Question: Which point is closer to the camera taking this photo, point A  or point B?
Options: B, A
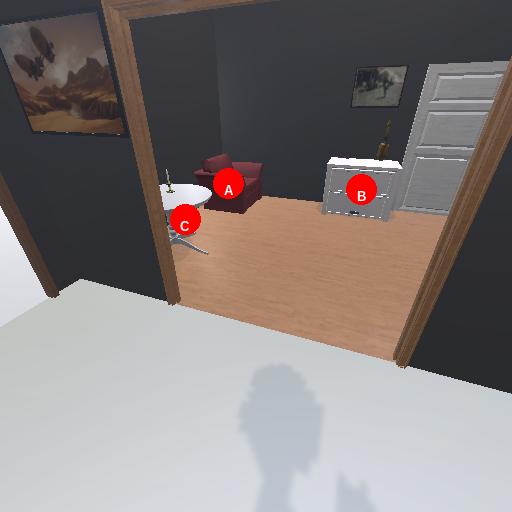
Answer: B